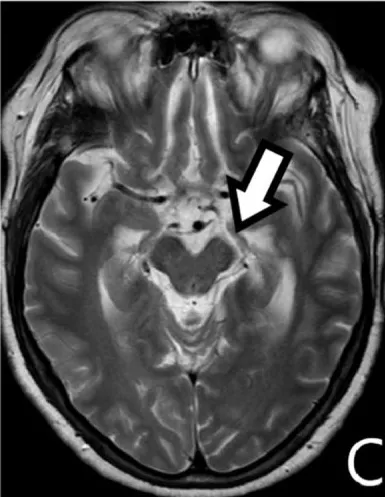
A, B, C and D: axial T2-WI; 0, 8, 16 and 34 months postoperative, respectively. With increasing time after brain surgery, notice the progression of WD in the ipsilateral mesencephalon (arrows).
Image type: radiology (mri)